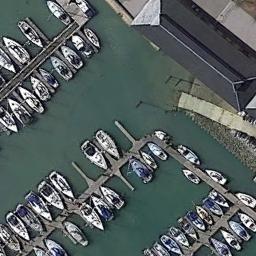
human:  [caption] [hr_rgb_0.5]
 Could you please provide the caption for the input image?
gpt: The harbor was empty of boats .

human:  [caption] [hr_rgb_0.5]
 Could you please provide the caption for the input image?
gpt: There are numerous ships in the harbor .

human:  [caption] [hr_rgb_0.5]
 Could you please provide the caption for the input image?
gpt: The harbor has lots of neatly docked boats and a building is next to the harbor .

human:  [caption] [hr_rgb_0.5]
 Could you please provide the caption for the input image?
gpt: Many yachts are neatly moored on the sea next to the harbor next to the building, And there are still some empty seats .

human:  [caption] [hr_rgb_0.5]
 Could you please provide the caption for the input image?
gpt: There are many ships and a black building at the harbor .